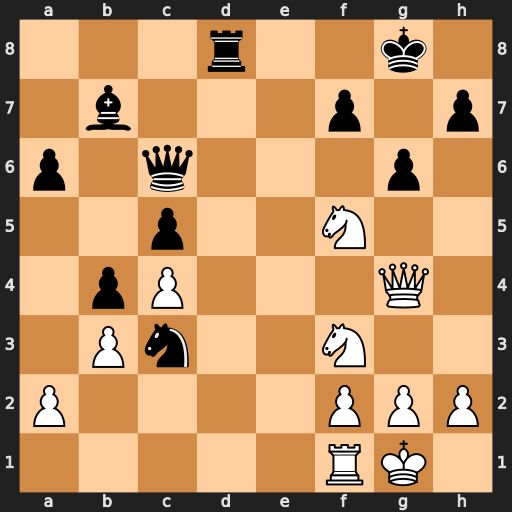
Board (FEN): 3r2k1/1b3p1p/p1q3p1/2p2N2/1pP3Q1/1Pn2N2/P4PPP/5RK1
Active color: w
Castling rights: -
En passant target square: -
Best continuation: Ne7+ Kg7 Nxc6